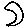
Label: moon